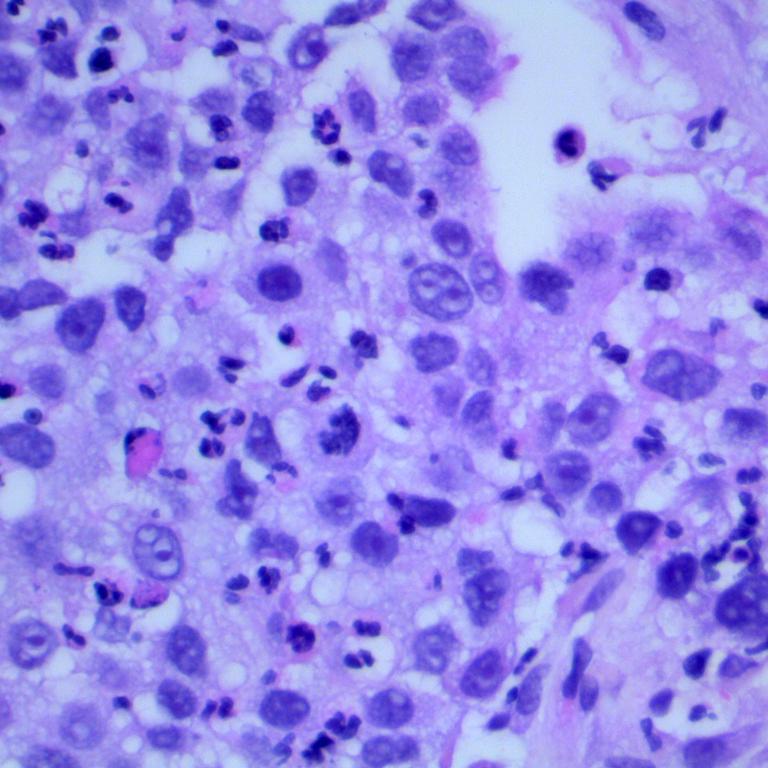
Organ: lung
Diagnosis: squamous carcinomas